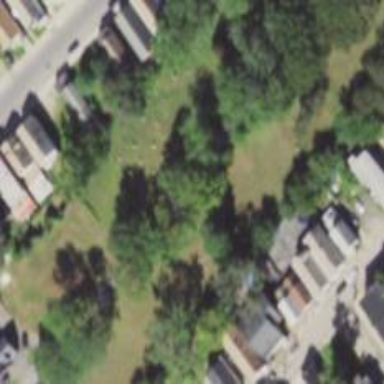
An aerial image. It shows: Cemetery plot.